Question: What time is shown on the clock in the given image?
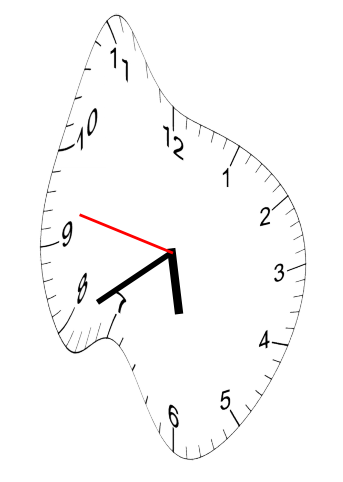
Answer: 05:39:47